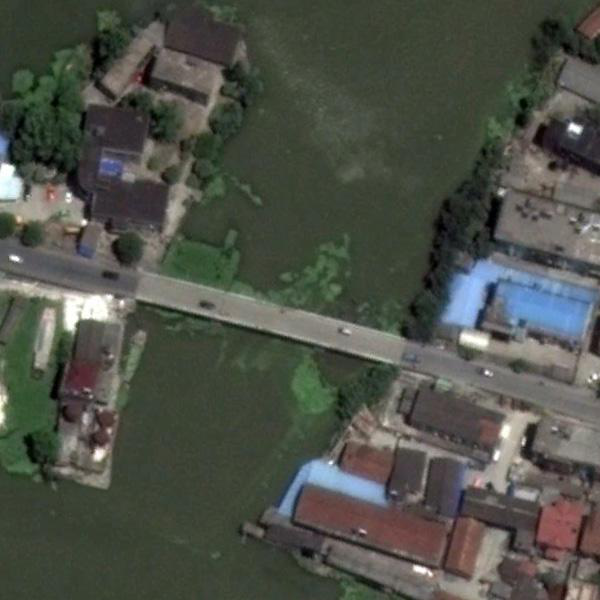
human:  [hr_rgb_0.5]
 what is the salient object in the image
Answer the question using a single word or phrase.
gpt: bridge